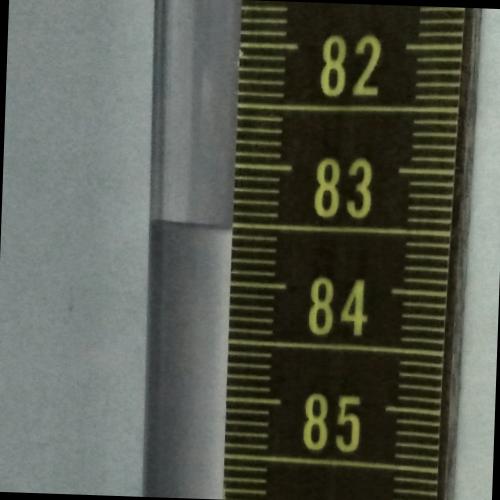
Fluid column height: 83.5 cm